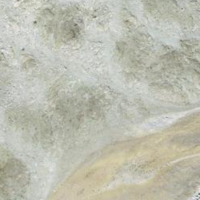
EUNIS habitat code: 48
Species observed at this site:
Ranunculus glacialis